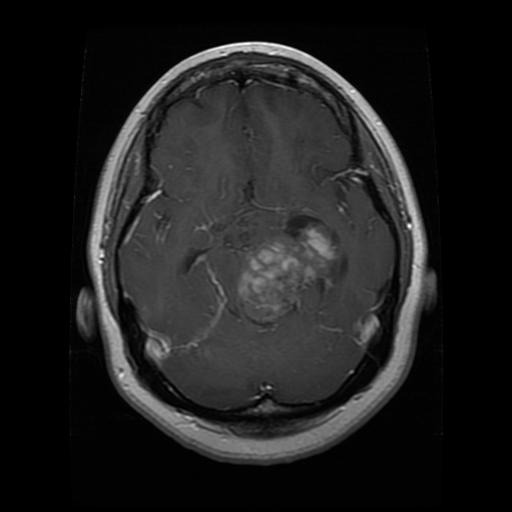
Label: glioma